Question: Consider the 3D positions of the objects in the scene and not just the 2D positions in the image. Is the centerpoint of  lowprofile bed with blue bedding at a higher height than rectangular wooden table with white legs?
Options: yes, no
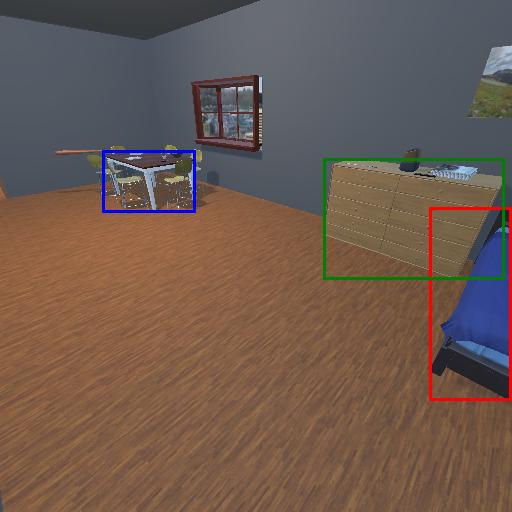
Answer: yes